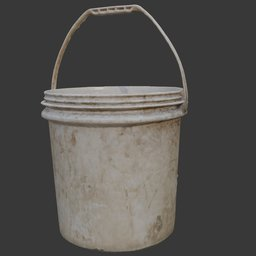
Label: tools